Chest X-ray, AP view. Patient: 56 years old, sex F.
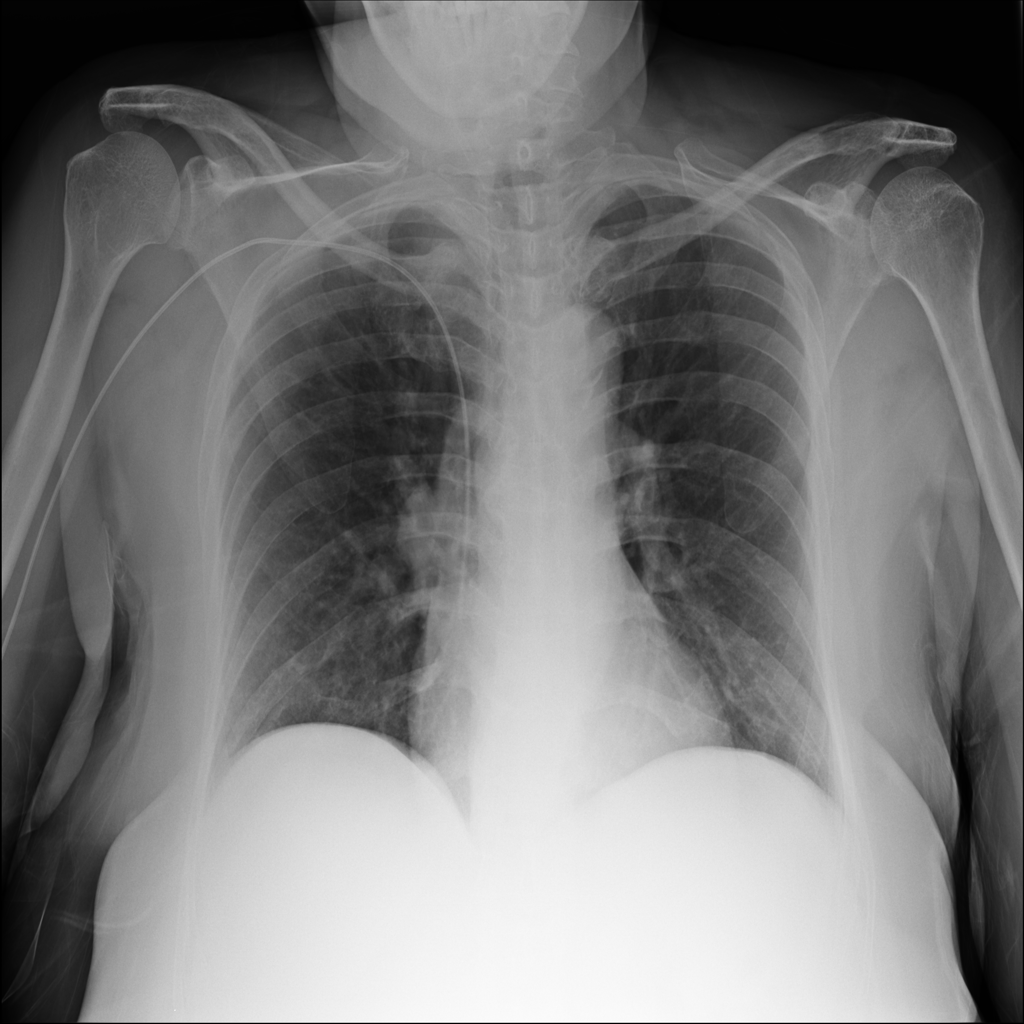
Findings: No Finding